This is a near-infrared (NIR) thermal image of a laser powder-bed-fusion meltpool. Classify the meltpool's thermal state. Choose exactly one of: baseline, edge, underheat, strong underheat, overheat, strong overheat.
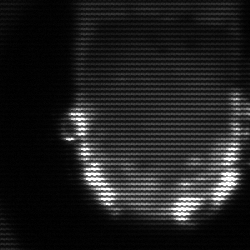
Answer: strong underheat